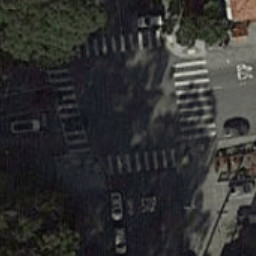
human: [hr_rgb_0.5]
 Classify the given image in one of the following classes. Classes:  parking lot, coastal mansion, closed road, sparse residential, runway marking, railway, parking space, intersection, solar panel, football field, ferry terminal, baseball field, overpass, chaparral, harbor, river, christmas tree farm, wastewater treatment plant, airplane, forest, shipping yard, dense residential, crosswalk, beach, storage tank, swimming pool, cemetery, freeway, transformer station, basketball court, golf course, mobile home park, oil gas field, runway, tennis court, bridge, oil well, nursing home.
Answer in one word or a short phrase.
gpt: crosswalk